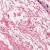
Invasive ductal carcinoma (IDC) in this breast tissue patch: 0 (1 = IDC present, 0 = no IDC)